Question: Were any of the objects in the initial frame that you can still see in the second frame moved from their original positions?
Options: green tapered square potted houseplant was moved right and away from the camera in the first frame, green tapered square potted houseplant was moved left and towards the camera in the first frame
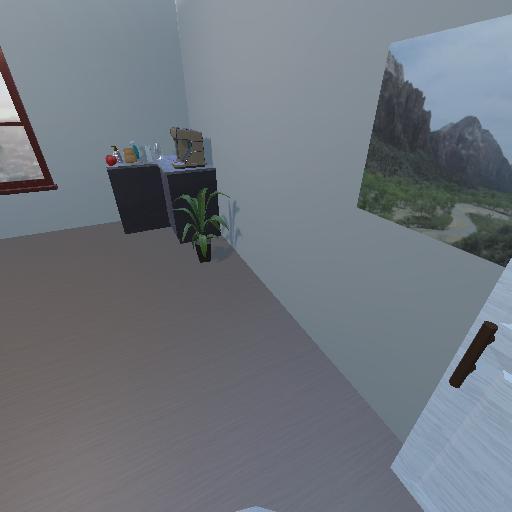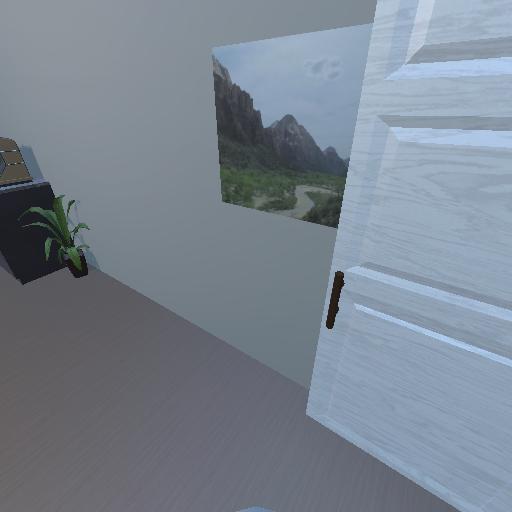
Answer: green tapered square potted houseplant was moved right and away from the camera in the first frame